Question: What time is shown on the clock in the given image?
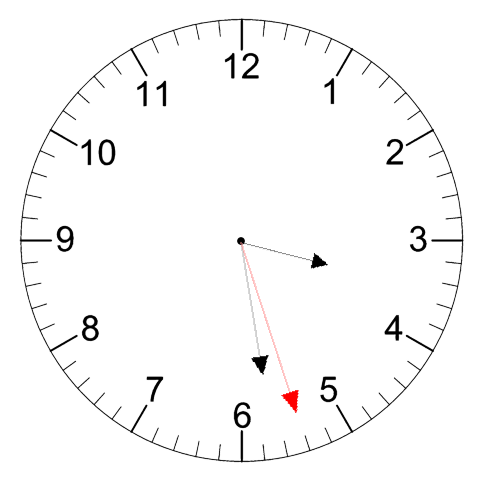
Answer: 03:28:27